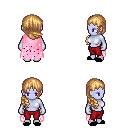
a pixel art fantasy rpg character, female body template, dark elf, purple skin, pink tattered cape, red pants, light blonde right-swept hairstyle, black slippers, four views (front, back, left, right), 2x2 character sprite sheet, small pixel art, hard edges, no anti-aliasing